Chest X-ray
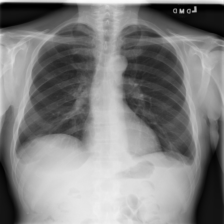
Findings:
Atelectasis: positive
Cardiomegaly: negative
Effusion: positive
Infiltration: negative
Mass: negative
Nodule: negative
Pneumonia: negative
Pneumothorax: negative
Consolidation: negative
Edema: negative
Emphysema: negative
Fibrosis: negative
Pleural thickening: negative
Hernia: negative